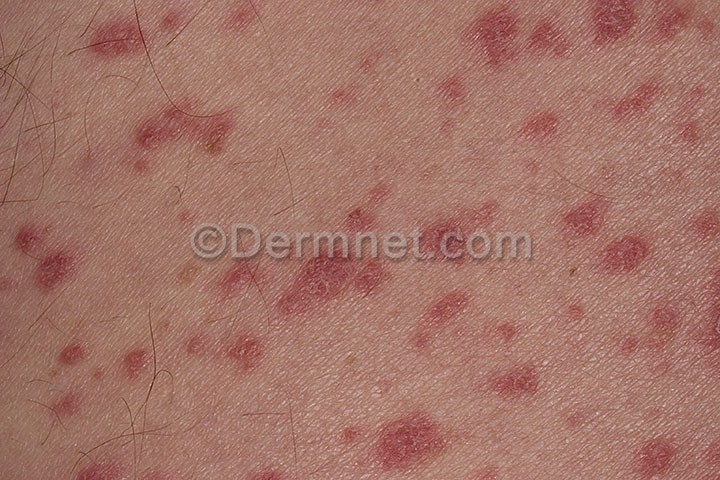
Disease: Psoriasis pictures Lichen Planus and related diseases